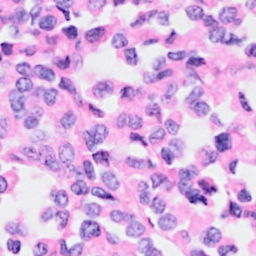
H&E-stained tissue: Breast